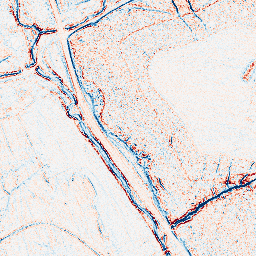
Category: edge_preserving
Decomposition family: bilateral
Decomposition parameters: d: 5
sigma_color: 150
sigma_space: 25
Upsampling method: regularized
Upsampling parameters: scale: 4
lambda_reg: 0.001
Upsampling scale: 4